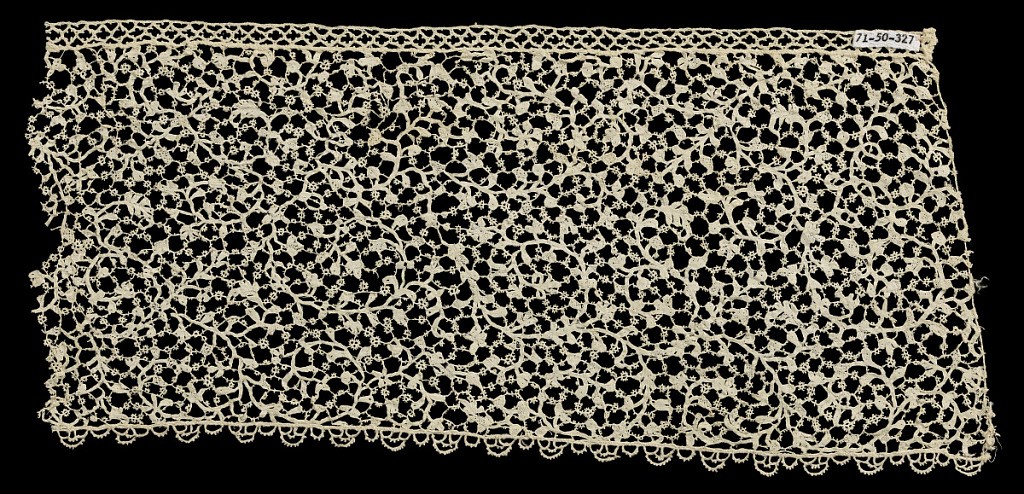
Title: Ruffle fragment
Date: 17th century
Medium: linen Technique: needle lace
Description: Ruffle fragment of very fine floral scrolls connected by brides with wheels and picots.